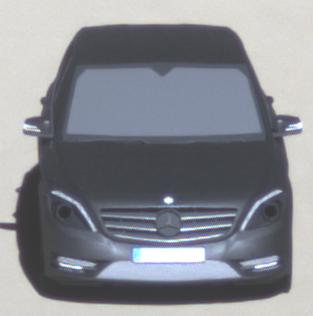
Make: Mercedes-Benz
Model: B 180 BlueEFFICIENCY
Detailed model: B-Class (246)
Model produced from: 2011/11
Model produced until: 2012/10
Doors: 5
Color: gray
Road condition: dry road
Daytime: morning or afternoon
Contrast: high contrast